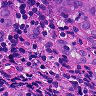
Metastatic tissue present: yes